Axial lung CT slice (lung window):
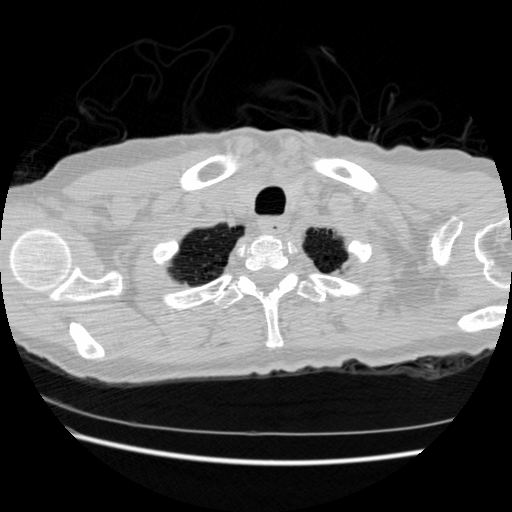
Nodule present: no